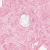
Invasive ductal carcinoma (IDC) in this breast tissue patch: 0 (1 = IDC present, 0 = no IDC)